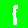
Digit: 1